Interaction volume radius: 5 \u00c5
Interaction volume height: 15 \u00c5
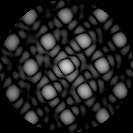
Disorder parameter: 0.08949